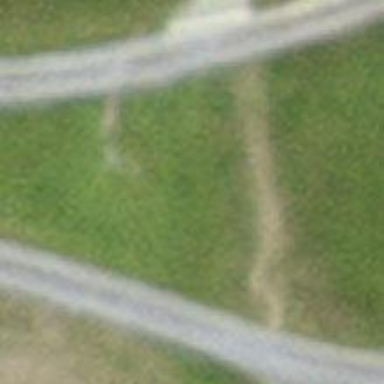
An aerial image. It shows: Gravel path with excellent trail visibility.